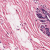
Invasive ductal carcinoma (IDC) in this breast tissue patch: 0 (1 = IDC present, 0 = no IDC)